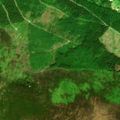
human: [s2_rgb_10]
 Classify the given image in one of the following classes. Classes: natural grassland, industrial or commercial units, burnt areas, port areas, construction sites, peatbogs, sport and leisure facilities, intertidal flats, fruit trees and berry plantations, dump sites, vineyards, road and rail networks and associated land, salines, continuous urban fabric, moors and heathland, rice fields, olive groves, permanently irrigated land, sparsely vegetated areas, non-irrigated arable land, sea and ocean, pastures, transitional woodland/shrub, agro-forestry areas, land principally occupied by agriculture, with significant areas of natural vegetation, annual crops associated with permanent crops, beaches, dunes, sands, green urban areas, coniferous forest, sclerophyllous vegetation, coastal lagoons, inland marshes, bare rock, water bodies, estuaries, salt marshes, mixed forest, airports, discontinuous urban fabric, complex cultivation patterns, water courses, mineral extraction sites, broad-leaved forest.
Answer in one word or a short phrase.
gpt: land principally occupied by agriculture, with significant areas of natural vegetation, coniferous forest, moors and heathland, peatbogs